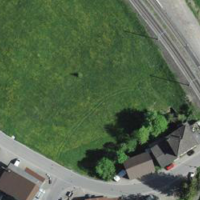
EUNIS habitat code: 24
Species observed at this site:
Cerastium tomentosum